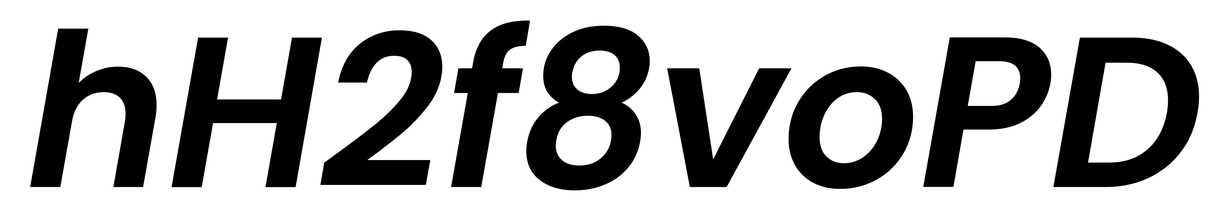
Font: Poppins-SemiBoldItalic